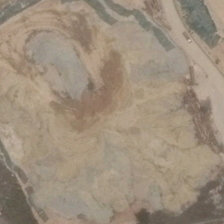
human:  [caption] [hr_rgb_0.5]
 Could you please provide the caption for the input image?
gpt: there is a bare land beside a road .

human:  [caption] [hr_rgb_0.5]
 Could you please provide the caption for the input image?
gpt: there is a bare land beside a road .

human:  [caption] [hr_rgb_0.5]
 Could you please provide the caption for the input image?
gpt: the bare land is surrounded by houses .

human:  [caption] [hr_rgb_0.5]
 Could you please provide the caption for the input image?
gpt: the bare land is surrounded by houses .

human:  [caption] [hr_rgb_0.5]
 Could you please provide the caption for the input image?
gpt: the bare land is surrounded by houses .